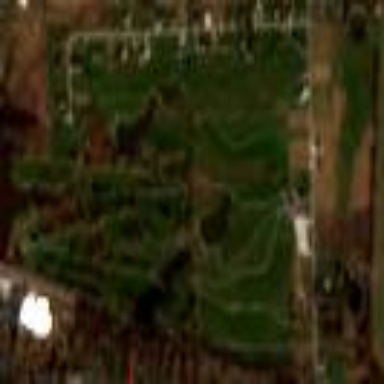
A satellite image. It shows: Golf course.